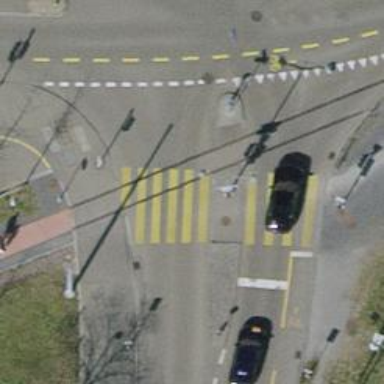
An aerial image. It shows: Road with traffic signals and crossing also equipped with traffic signals and island.